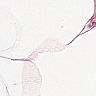
Metastatic tissue present: no